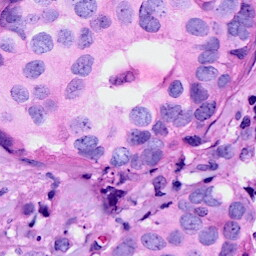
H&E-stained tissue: Breast